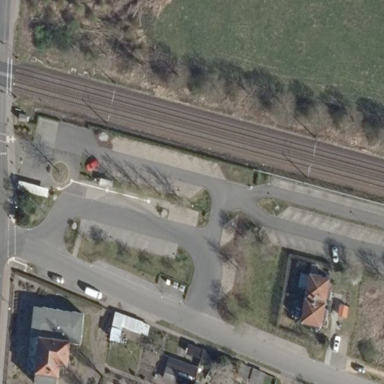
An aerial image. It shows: Parking lot with park and ride facilities.